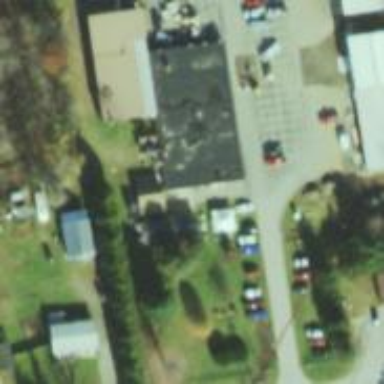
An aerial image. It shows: Manufacturing building.